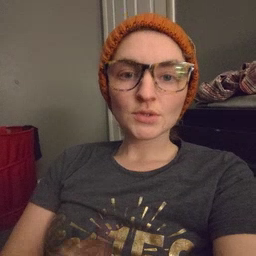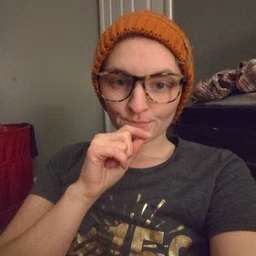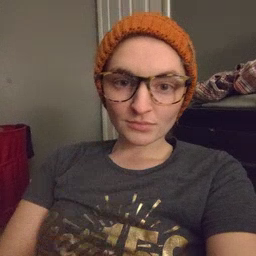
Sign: hen